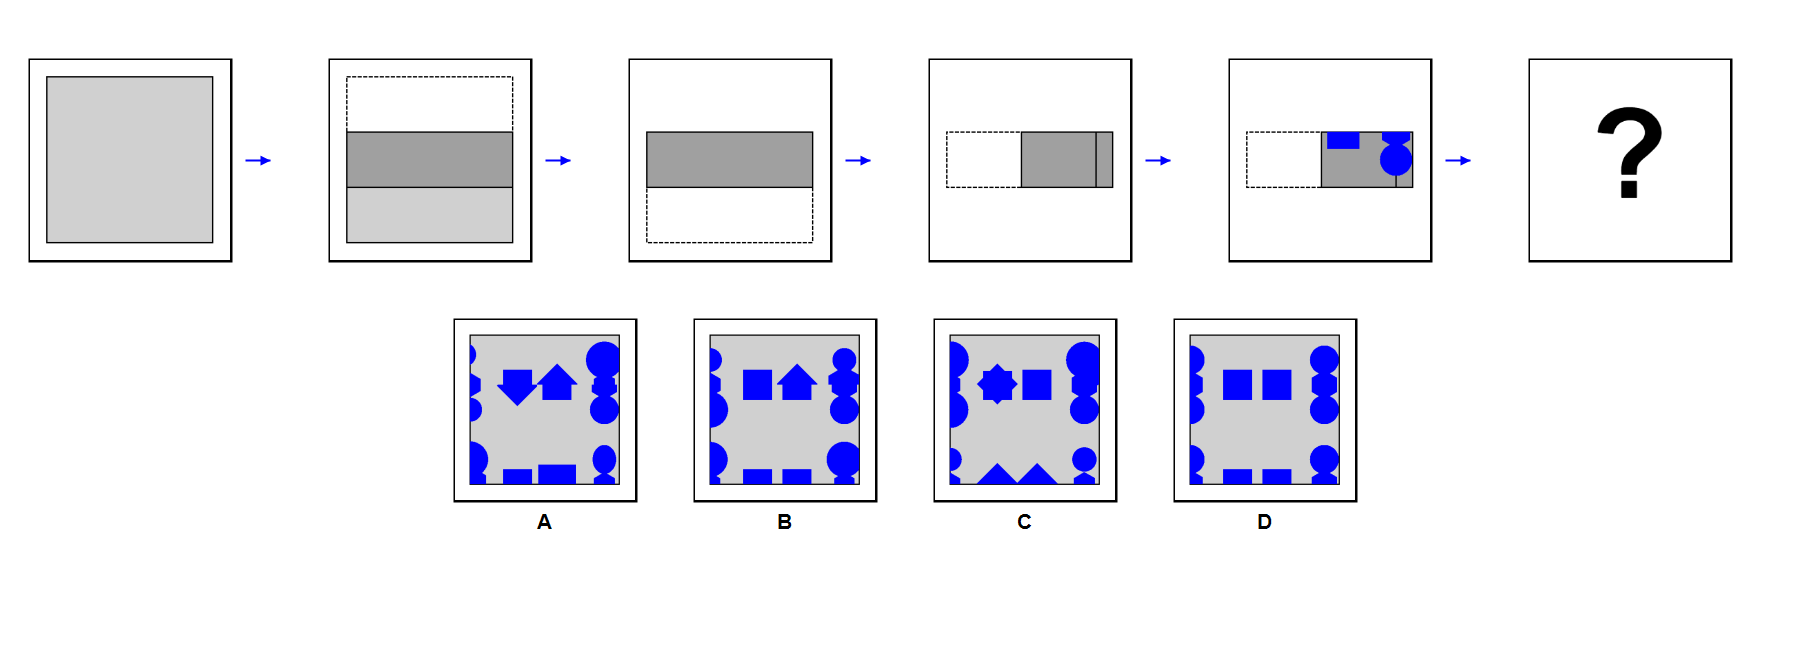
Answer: D